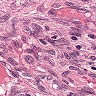
Metastatic tissue present: no